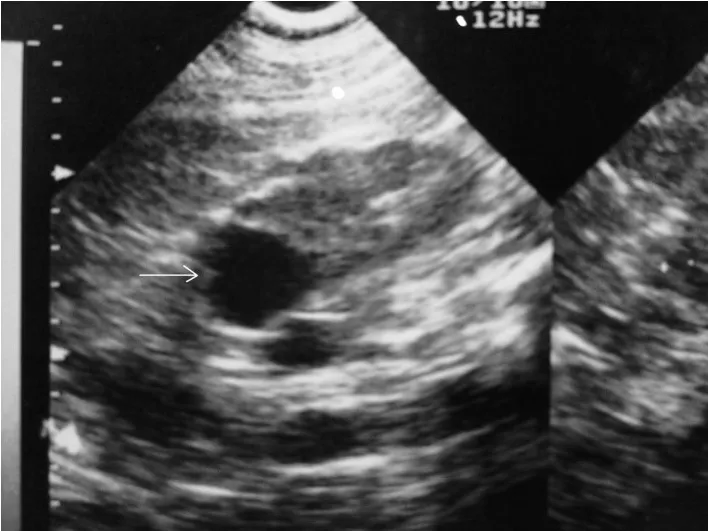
Ultrasonography of the cyst four years previously.
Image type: radiology (ultrasound)